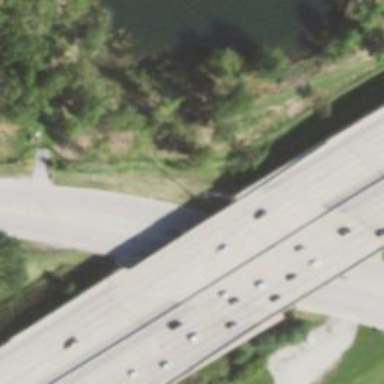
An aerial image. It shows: Man-made bridge.